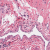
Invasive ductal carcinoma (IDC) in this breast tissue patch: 0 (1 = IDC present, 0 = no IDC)